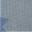
Piece: xx